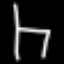
Label: chair